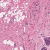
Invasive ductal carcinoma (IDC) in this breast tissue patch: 0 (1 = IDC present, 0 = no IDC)